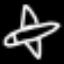
Label: airplane